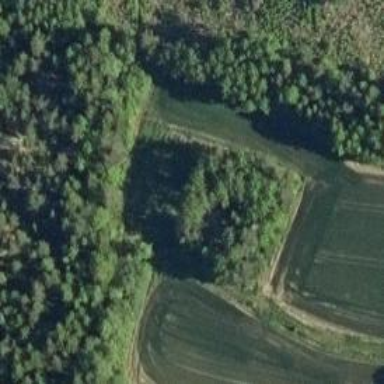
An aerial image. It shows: Beautiful woodland area.